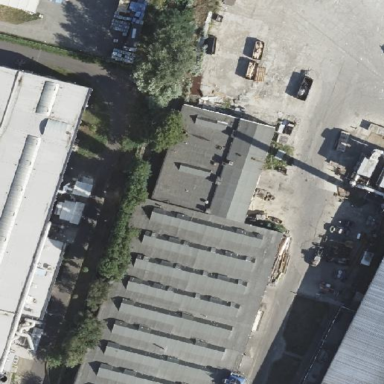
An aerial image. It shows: Industrial building.